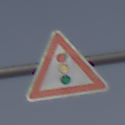
Verkehrszeichen: Lichtzeichenanlage
Umgebung: Outdoor, Nature
Tageszeit: MorningAfternoon
Wetter: PartlyCloudy
Licht: Natural
Jahreszeit: NotSpecified
Kontrast: MediumContrast